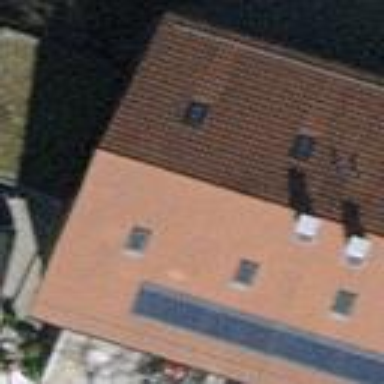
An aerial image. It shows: Building with tile roof.